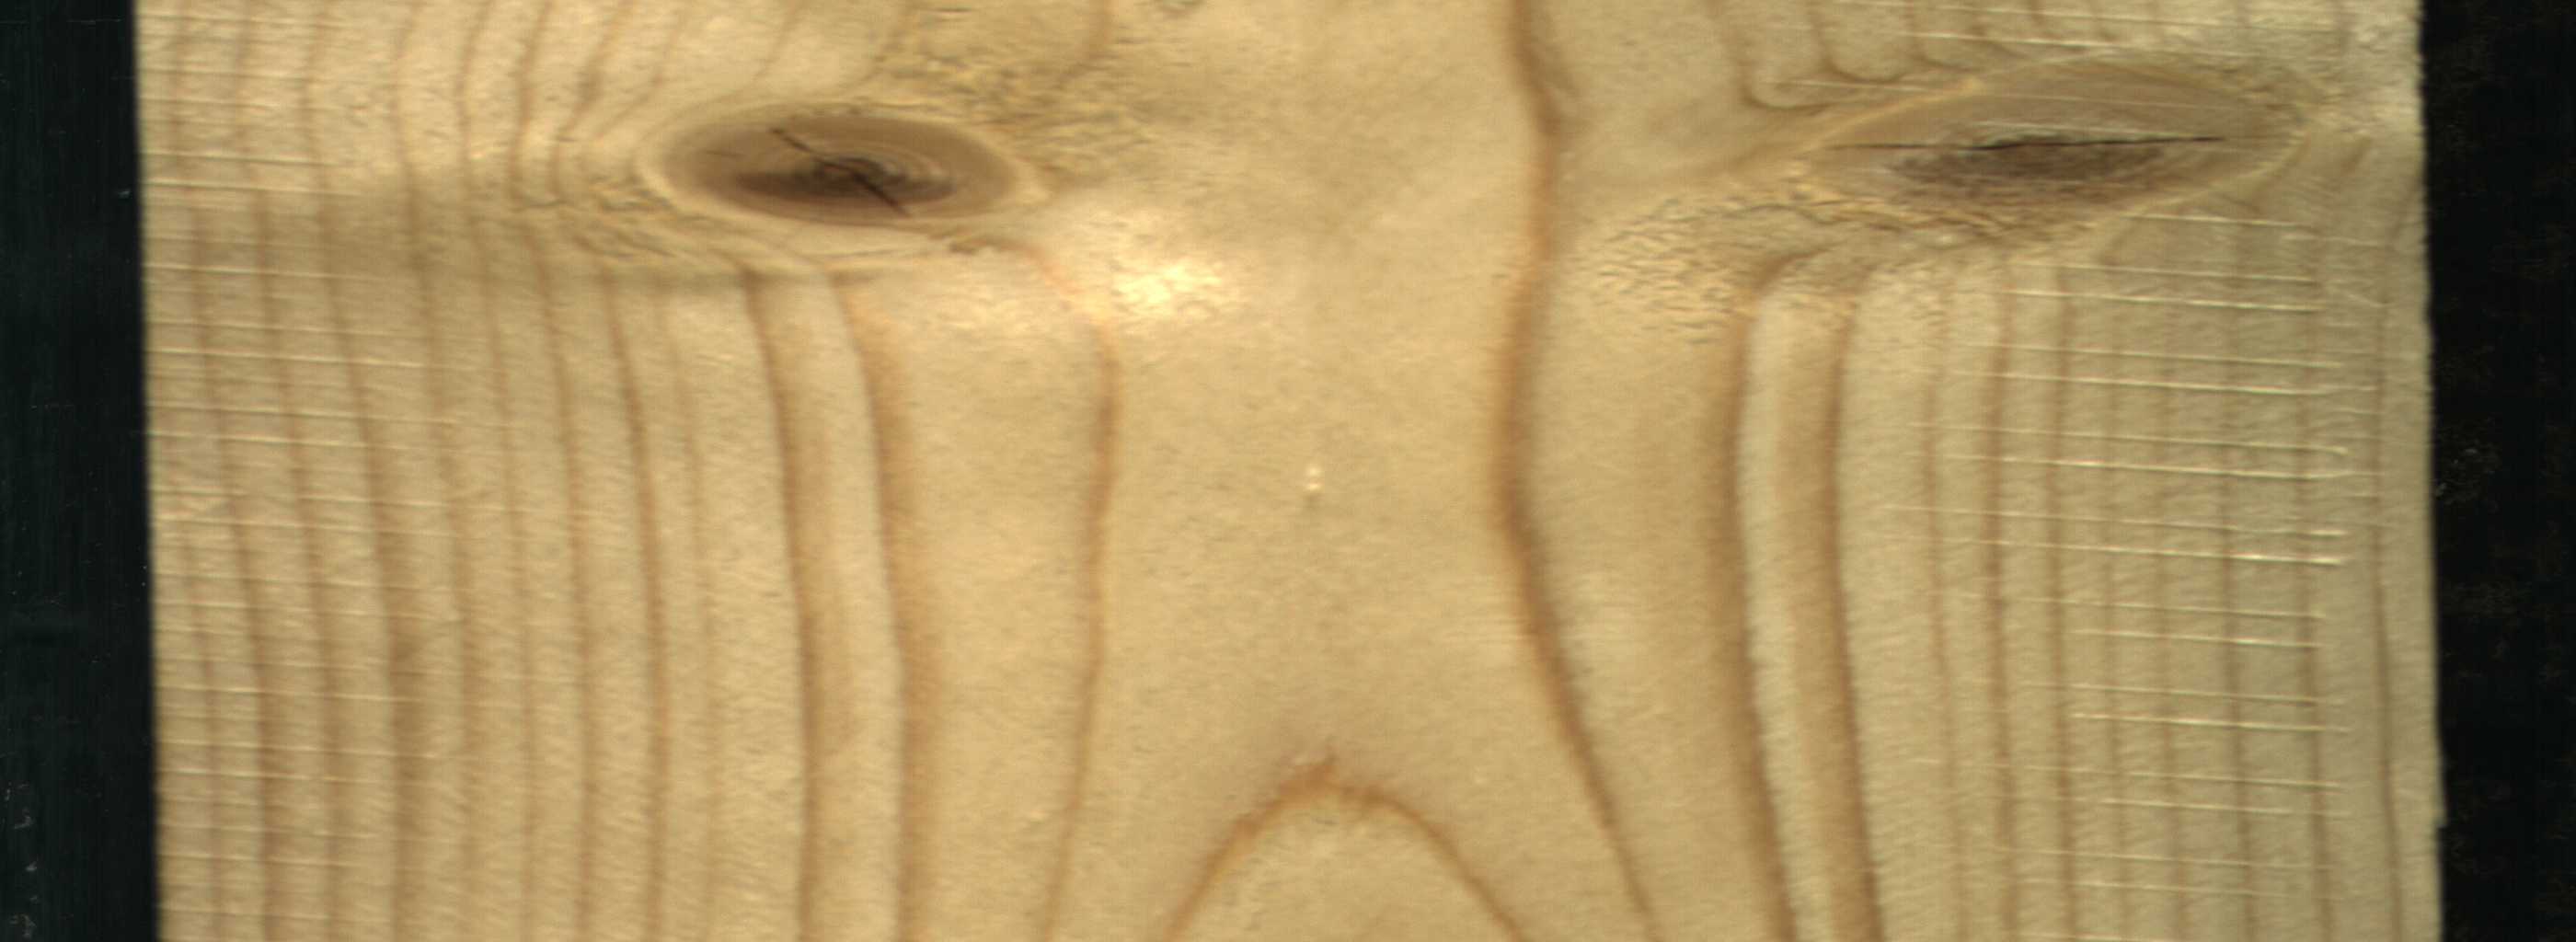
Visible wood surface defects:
knot_with_crack
knot_with_crack